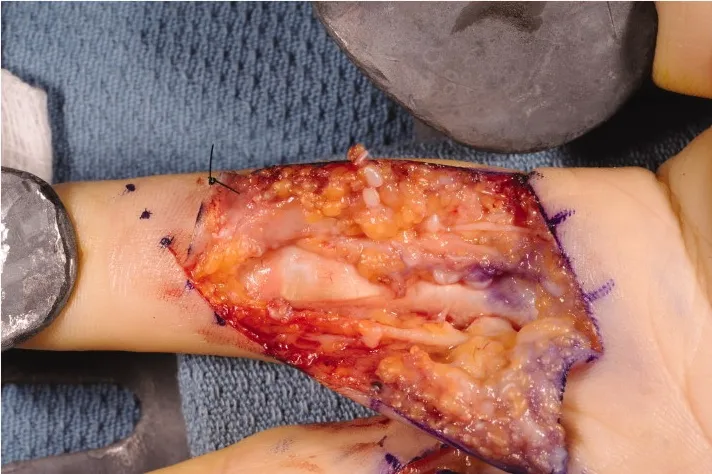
Hyperplastic Pacinian corpuscles located adjacent to the radial neurovascular bundle of the right index finger.
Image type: medical_photograph (other_medical_photograph)